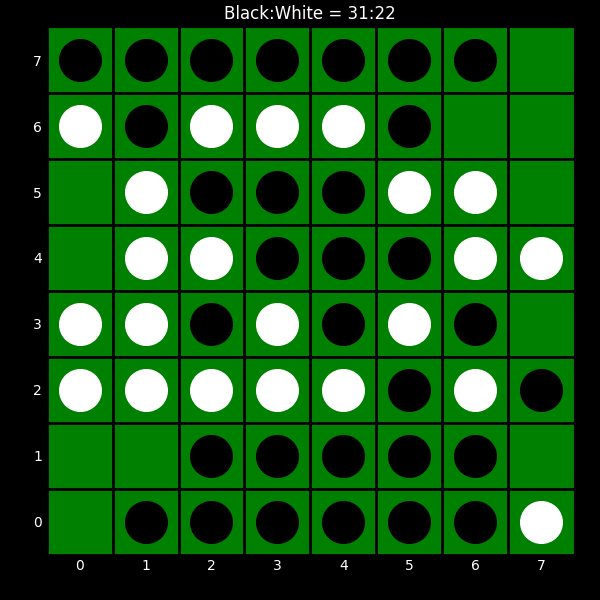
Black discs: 31
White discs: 22